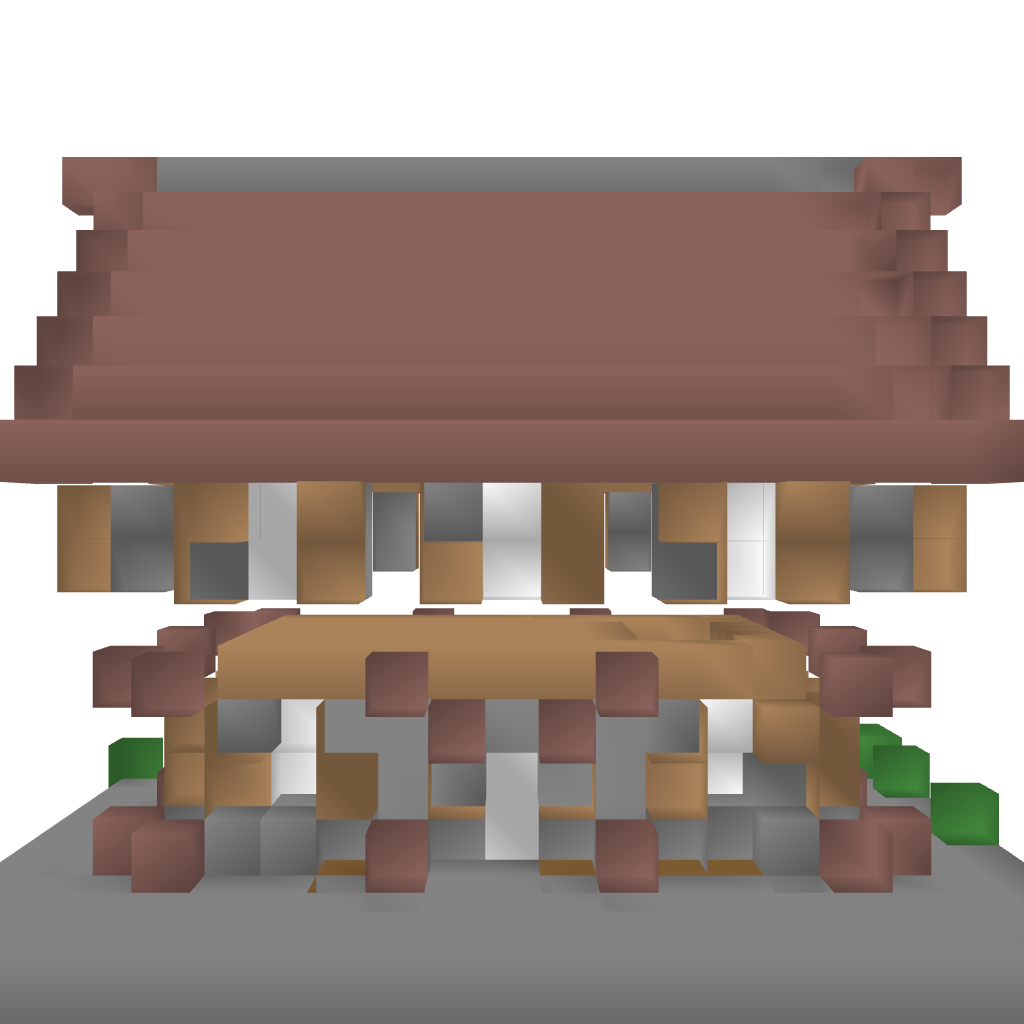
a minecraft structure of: Medieval House Small bad low quality